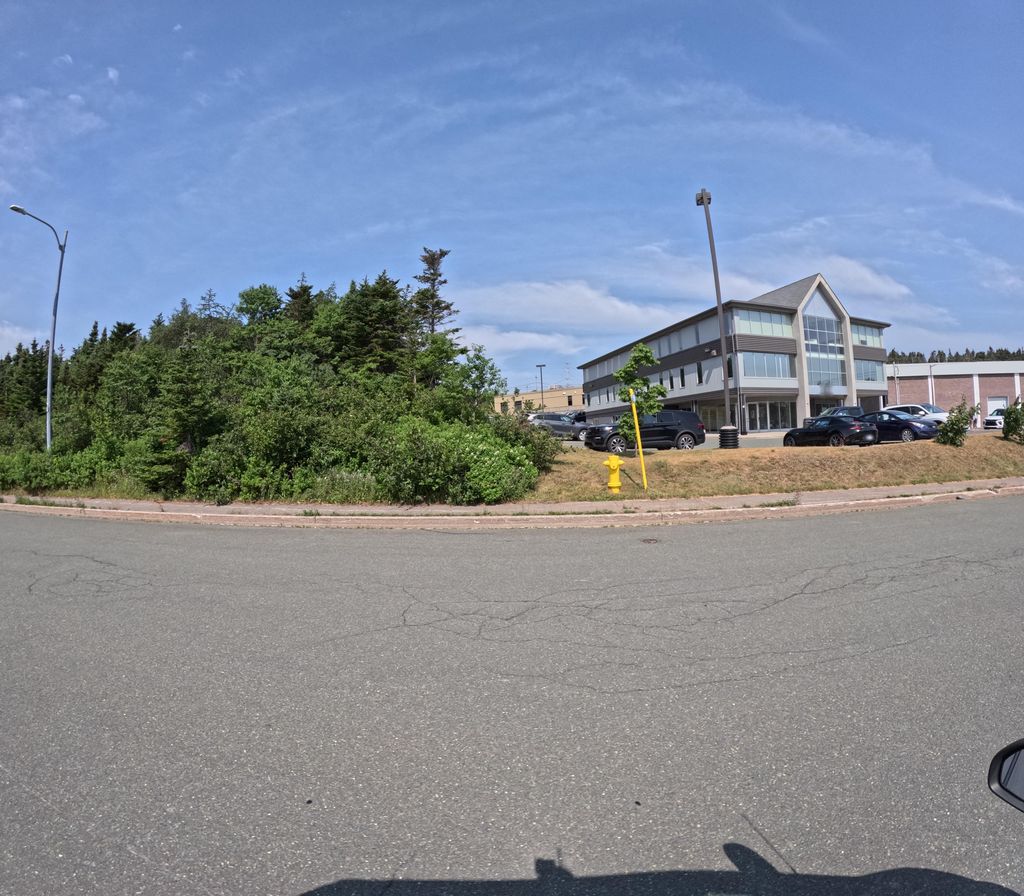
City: st_johns